Question:
"Before compiling the example code make sure that you have added References to your project as required. The References required are System, System.Data and MySql.Data."
How can i add references to the project ? I have already installed Connector/Net driver but where are the references stored and how can i import them to the project?
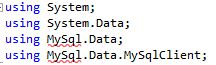
Answer: Right click on the project name. Go to "Add Reference"... Locate the mysql assembly and select it.